Question: For some reason my materialize modal has a really strange layout.
I didn't touch my CSS file or changed the basic style at all. Maybe someone knows what's the problem.
My modal is not inside some div's. It's just inside the body
'''
$(document).ready(function() {
$('.modal').modal();
$('#modal1').on('click', function() {});
});
'''
'''
html,
body {
max-height: 100%;
min-height: 100%;
overflow-x: hidden;
}
body {
background-image: url("../img/kristallwelt.jpg");
-webkit-background-size: cover;
moz-background-size: cover;
-o-background-size: cover;
background-size: cover;
}
'''
'''
<!-- Modal Structure -->
<div id="modal1" class="modal modal-fixed-footer">
<div class="modal-content">
<h4>Modal Header</h4>
<p>A bunch of text</p>
</div>
<div class="modal-footer">
<a href="#!" class="modal-action modal-close waves-effect waves-green btn-flat ">Agree</a>
</div>
</div>
'''

<URL>
After i got a solution, I'm struggling with the references. As soon as i click the button, I get this:
<URL>
In this case I have some false references.
Does someone see a problem here ?
'''
<!DOCTYPE html>
<html>
<head>
<!-- JQuery -->
<script src="https://ajax.googleapis.com/ajax/libs/jquery/3.2.1/jquery.min.js"></script>
<!-- JQuery UI -->
<link rel="stylesheet" href="https://ajax.googleapis.com/ajax/libs/jqueryui/1.12.1/themes/smoothness/jquery-ui.css">
<script src="https://ajax.googleapis.com/ajax/libs/jqueryui/1.12.1/jquery-ui.min.js"></script>
<!-- Bootstrap -->
<!-- Latest compiled and minified CSS -->
<link rel="stylesheet" href="https://maxcdn.bootstrapcdn.com/bootstrap/3.3.7/css/bootstrap.min.css">
<!-- jQuery library -->
<script src="https://ajax.googleapis.com/ajax/libs/jquery/3.2.1/jquery.min.js"></script>
<!-- Latest compiled JavaScript -->
<script src="https://maxcdn.bootstrapcdn.com/bootstrap/3.3.7/js/bootstrap.min.js"></script>
<!-- Font aswesome -->
<link rel="stylesheet" href="https://maxcdn.bootstrapcdn.com/font-awesome/4.3.0/css/font-awesome.min.css">
<!-- Materialize Logos -->
<link href="https://fonts.googleapis.com/icon?family=Material+Icons" rel="stylesheet">
<!-- Include CSS -->
<link rel="stylesheet" type="text/css" href="../css/style.css">
</head>
</html>
'''
**Including at the end of the body **
'''
<link rel="stylesheet" href="https://cdnjs.cloudflare.com/ajax/libs/materialize/0.99.0/css/materialize.min.css">
<!-- Compiled and minified JavaScript -->
<script src="https://cdnjs.cloudflare.com/ajax/libs/materialize/0.99.0/js/materialize.min.js"></script>
'''
Also this console error could be relevant
<URL>
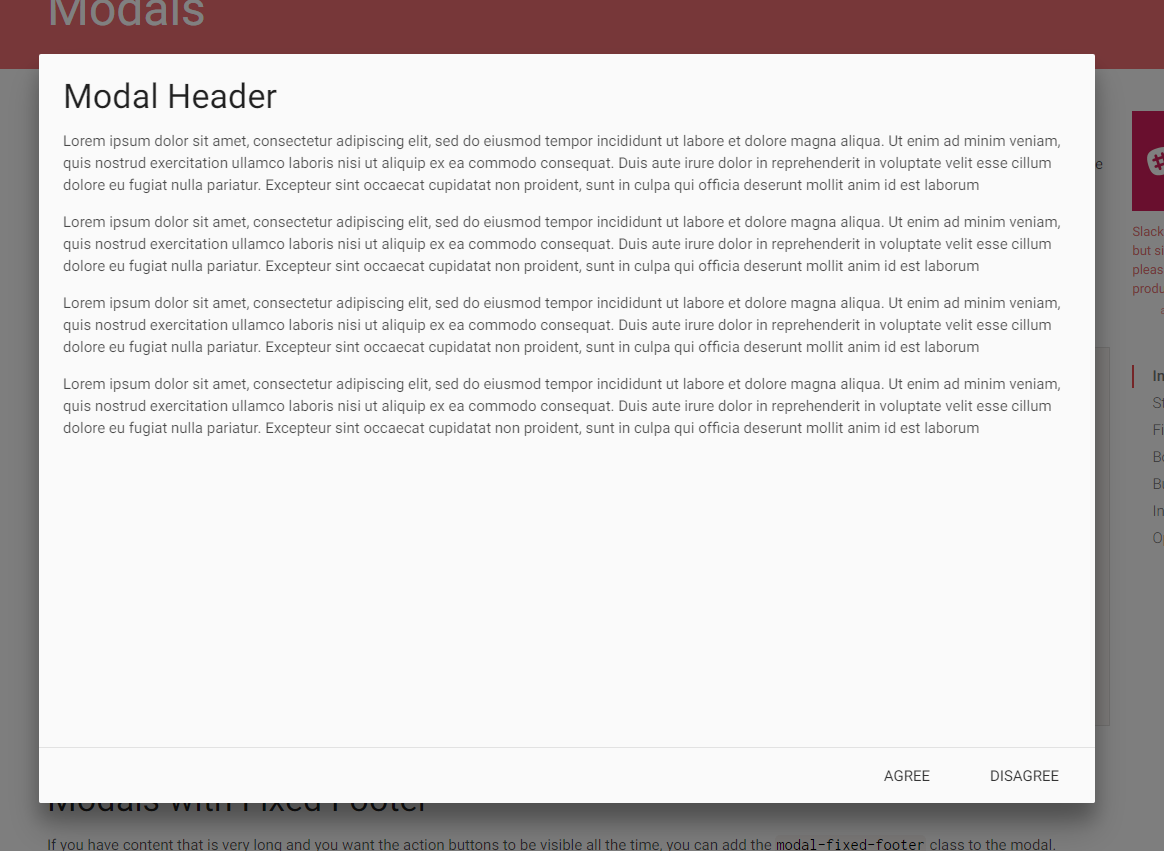
Answer: You have missed a lot of thing in your HTML so I have updated your code.
<URL>
'''
<!-- Modal -->
<div id="modal1" class="modal fade modal-fixed-footer" role="dialog">
<div class="modal-dialog">
<!-- Modal content-->
<div class="modal-content">
<div class="modal-header">
<button type="button" class="close" data-dismiss="modal">&times;</button>
<h4 class="modal-title">Modal Header</h4>
</div>
<div class="modal-body">
<p>A bunch of text</p>
</div>
<div class="modal-footer">
<a href="#!" class="modal-action modal-close waves-effect waves-green btn-flat ">Agree</a>
<a href="#!" class="modal-action modal-close waves-effect waves-green btn-flat ">Disgree</a>
</div>
</div>
</div>
</div>
'''
'''
$(document).ready(function() {
$('#modal1').modal('show');
});
'''
'''
You can use yours
'''